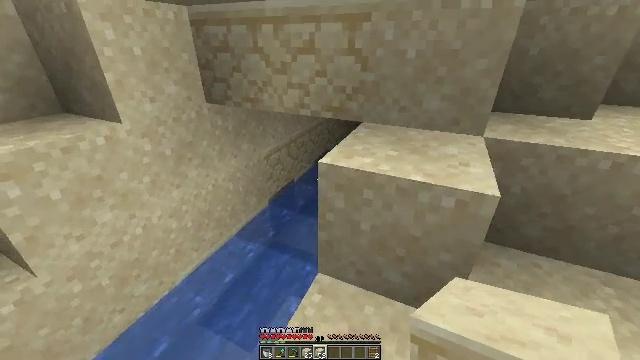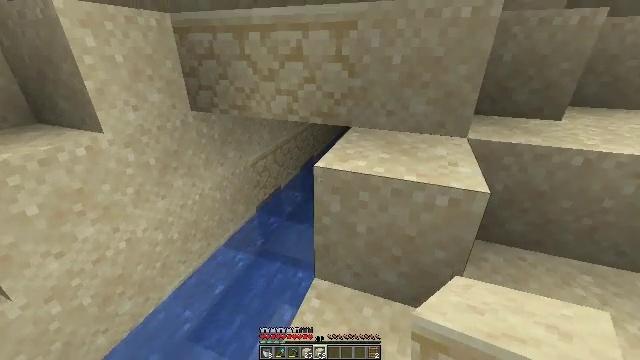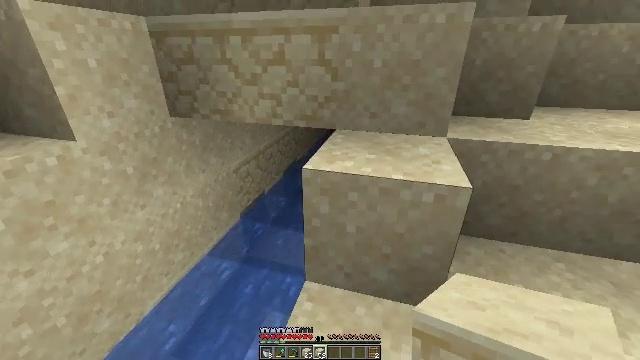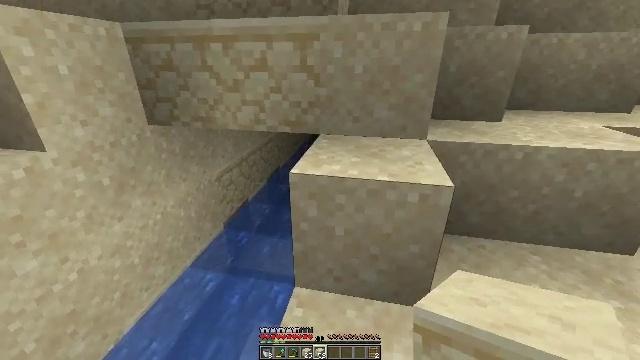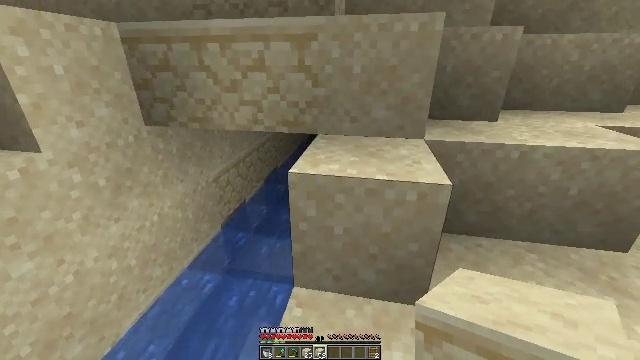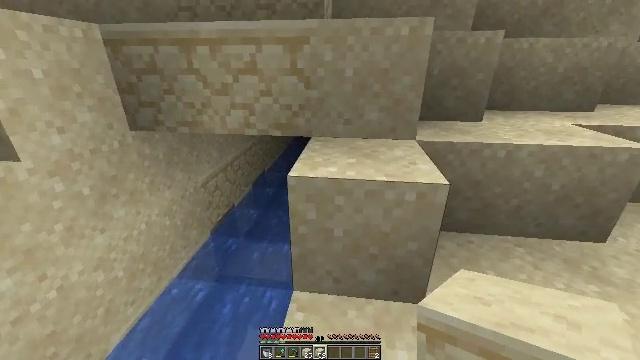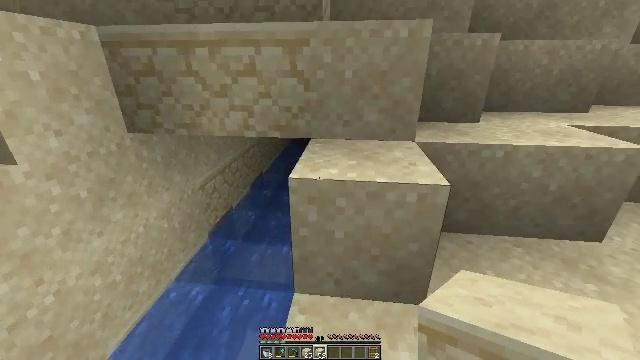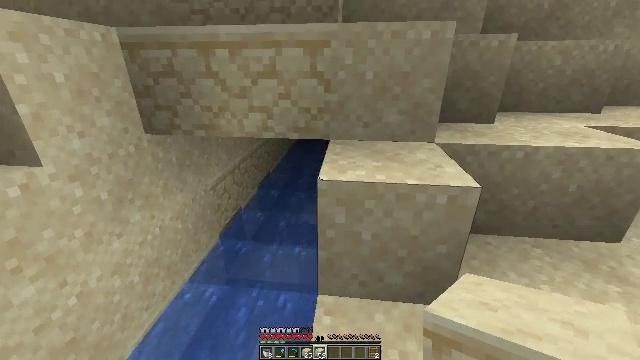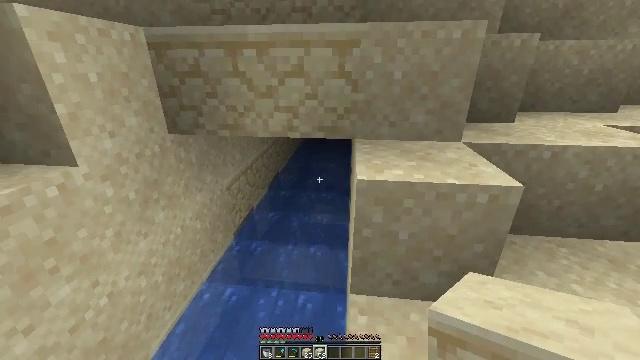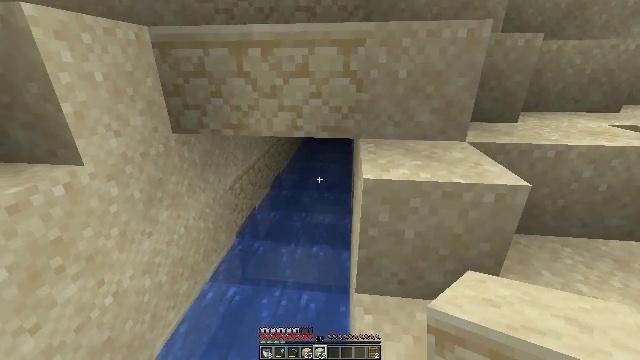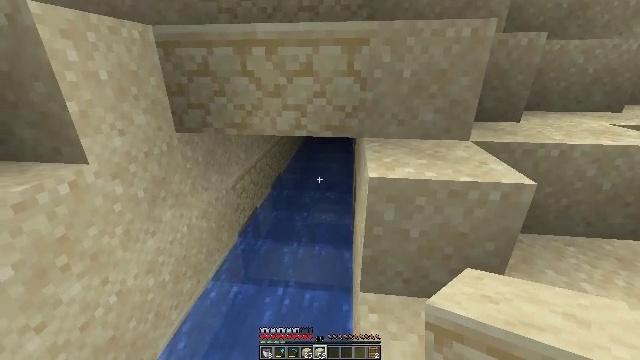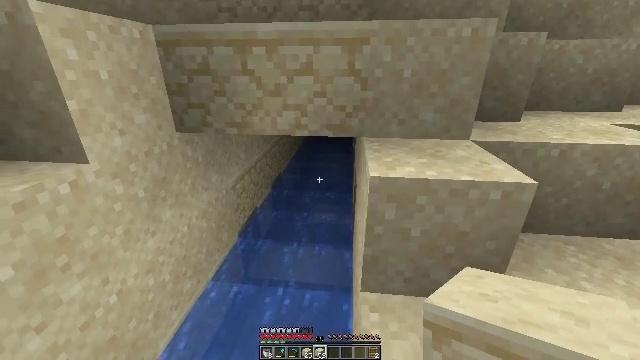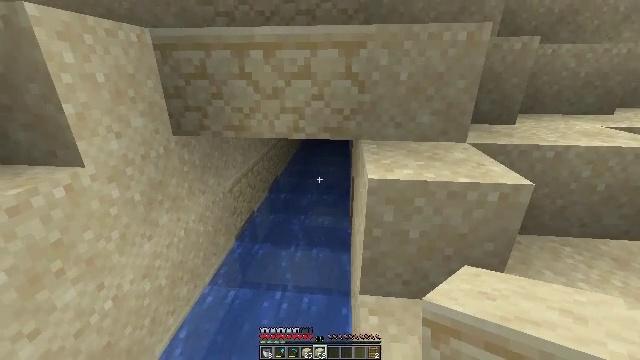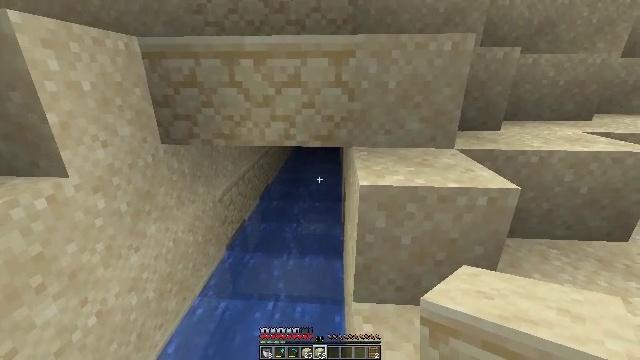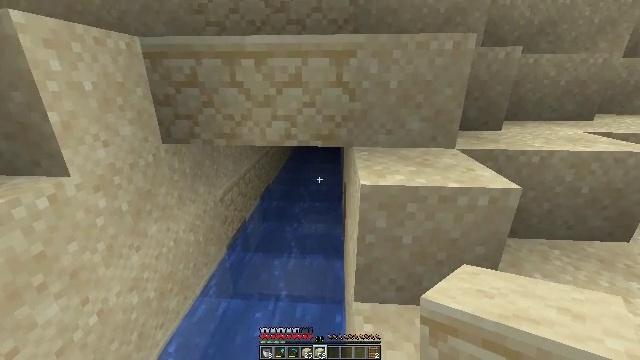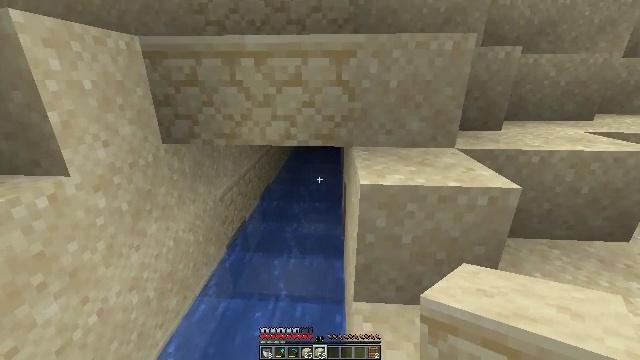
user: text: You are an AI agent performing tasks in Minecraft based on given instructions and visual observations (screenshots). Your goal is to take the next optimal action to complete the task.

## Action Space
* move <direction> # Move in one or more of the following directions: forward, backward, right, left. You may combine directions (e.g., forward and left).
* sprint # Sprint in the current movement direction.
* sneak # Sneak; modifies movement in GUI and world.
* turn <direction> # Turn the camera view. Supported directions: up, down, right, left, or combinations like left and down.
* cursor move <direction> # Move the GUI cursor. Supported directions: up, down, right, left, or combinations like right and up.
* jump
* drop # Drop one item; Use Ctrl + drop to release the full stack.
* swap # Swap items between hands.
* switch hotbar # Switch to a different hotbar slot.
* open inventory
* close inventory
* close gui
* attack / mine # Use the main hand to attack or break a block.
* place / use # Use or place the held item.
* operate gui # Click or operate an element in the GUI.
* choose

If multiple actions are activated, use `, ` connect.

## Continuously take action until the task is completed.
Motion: motion action
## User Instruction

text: Break the granite to collect it.
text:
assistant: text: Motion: turn right and up
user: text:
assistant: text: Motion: turn right
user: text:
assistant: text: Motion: turn right and up
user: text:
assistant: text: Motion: no_op
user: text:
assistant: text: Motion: move left, turn right
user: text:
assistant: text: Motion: move left
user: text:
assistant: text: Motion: move left
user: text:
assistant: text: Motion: no_op
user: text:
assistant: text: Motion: no_op
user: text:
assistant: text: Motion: no_op
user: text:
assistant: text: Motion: no_op
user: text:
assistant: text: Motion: no_op
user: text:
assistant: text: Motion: turn right and up
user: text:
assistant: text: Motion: no_op
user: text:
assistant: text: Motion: no_op
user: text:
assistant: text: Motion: no_op
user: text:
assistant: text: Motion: no_op
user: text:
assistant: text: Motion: move left, turn up
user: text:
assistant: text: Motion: move left, turn right and up
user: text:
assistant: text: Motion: move left, turn right and up
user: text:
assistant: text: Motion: turn right and up
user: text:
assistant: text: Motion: turn right and up
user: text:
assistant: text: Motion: turn right and up
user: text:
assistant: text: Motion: turn right and up
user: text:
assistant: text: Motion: turn right
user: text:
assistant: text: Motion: no_op
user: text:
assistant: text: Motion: no_op
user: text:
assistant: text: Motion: no_op
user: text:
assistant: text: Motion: no_op
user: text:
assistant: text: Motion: no_op